Question: im planning to do a percentage visualisation using a circle, and am currently trying to figure out what framework / technique to use.
i have used 'corePlot' for graphs so far and have been wondering if it might be an option
my ideas are so far:
'''
1: use a Core Plot piechart and add a covering circle layer in the middle
2: try to use quartz 2d to do it somehow
'''
attached is a mockup how it should look like so you get an idea:

what do you think might be the best approach here? id like avoid using cover-up subviews and such..
is there any simple solution i might be missing?
thanks in advance
sebastian
(PS: i do not hope for any code here, just a general 'fingerpoint' to the right direction)
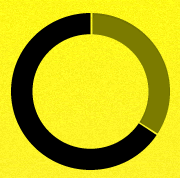
Answer: As more of an alternative than an actual straightforward CorePlot answer, you could display your percentage in a customized version of the <URL> control which I can personally vouch for.